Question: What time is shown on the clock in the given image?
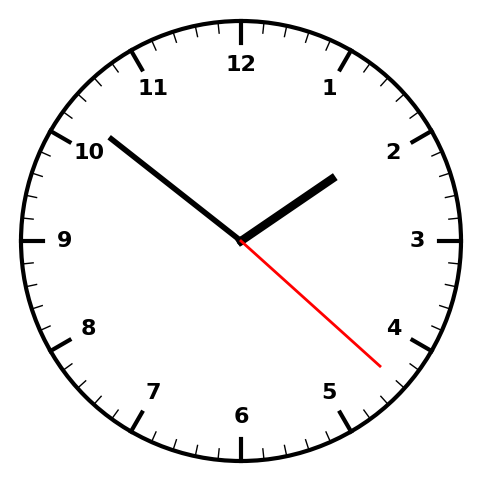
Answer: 01:51:22